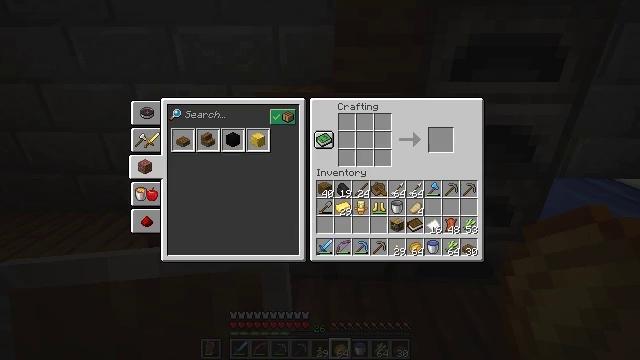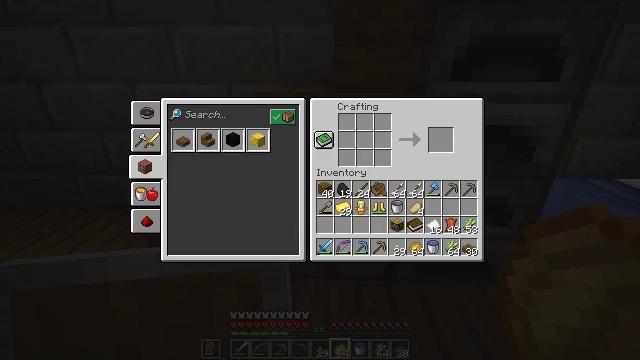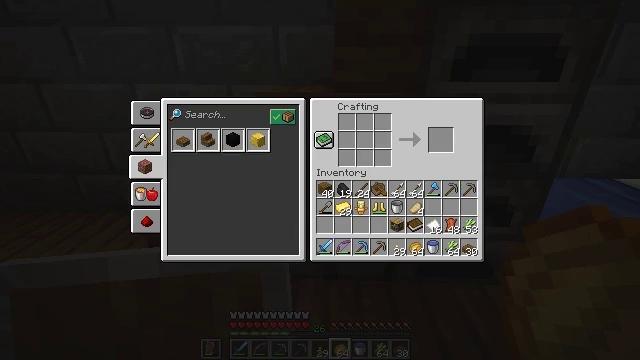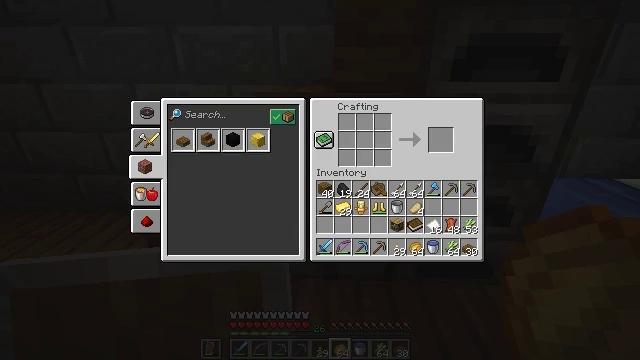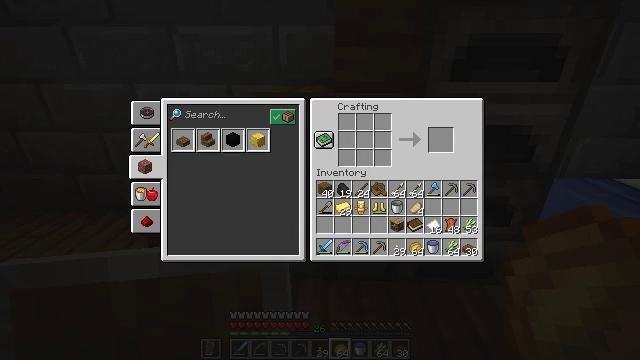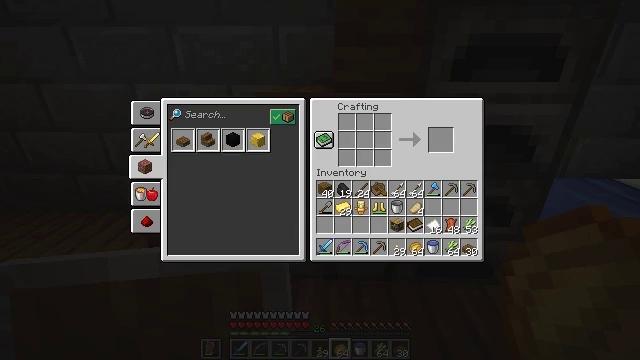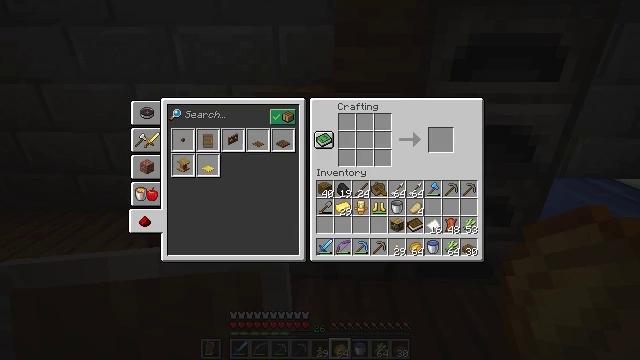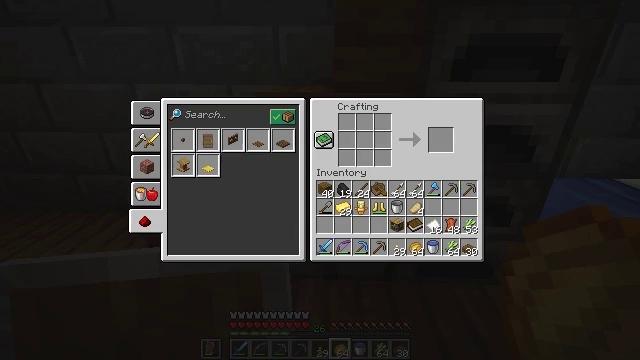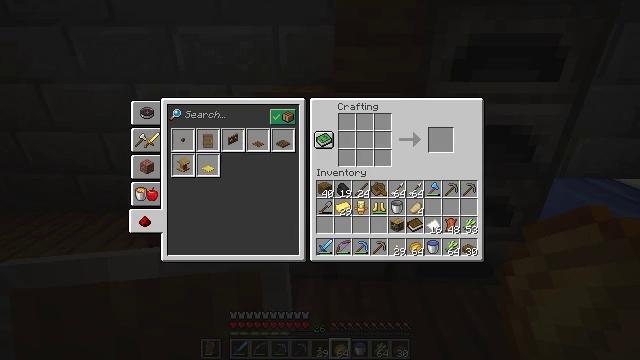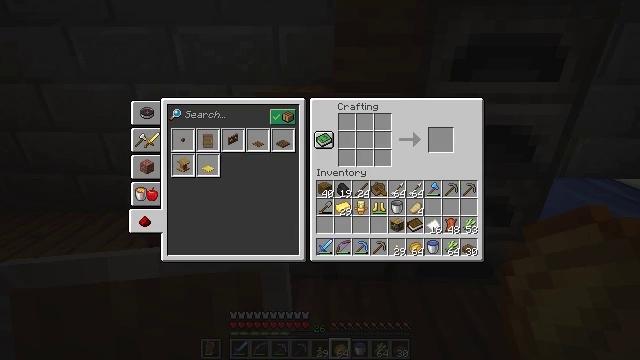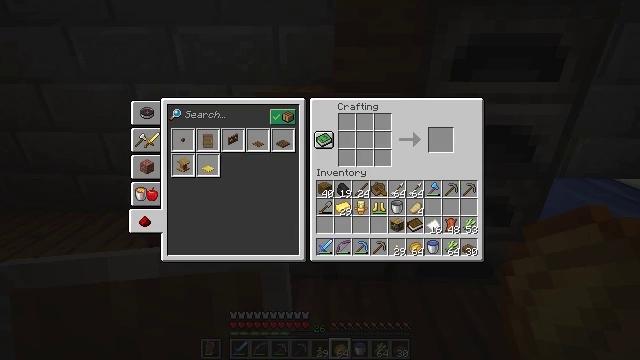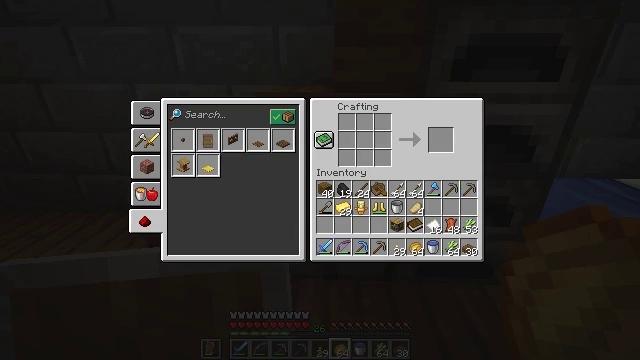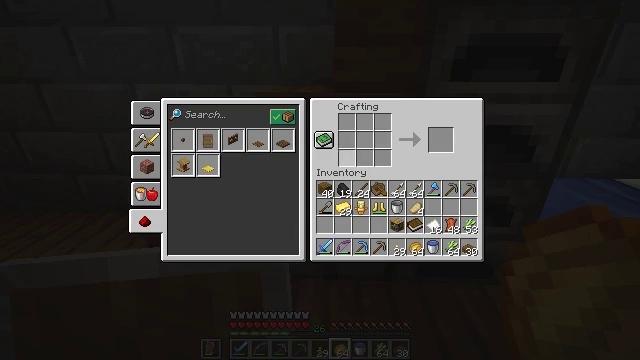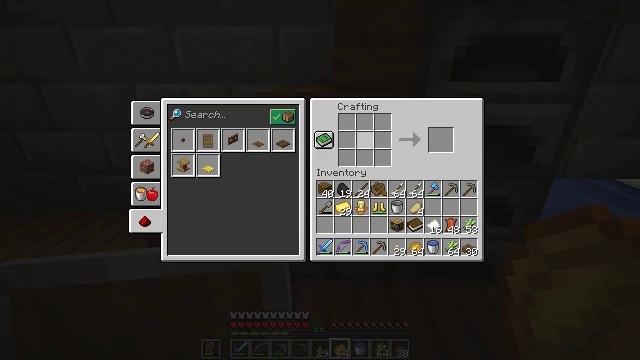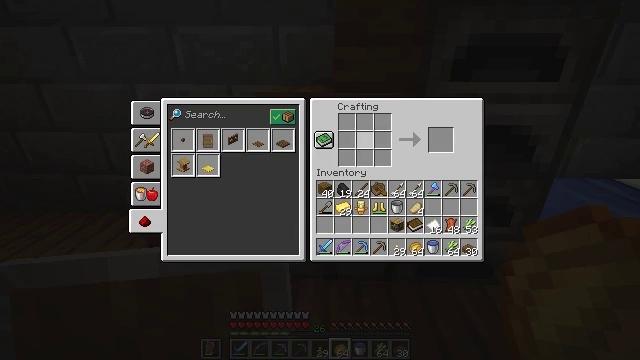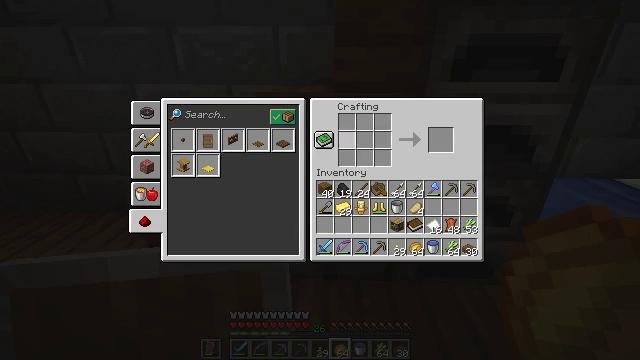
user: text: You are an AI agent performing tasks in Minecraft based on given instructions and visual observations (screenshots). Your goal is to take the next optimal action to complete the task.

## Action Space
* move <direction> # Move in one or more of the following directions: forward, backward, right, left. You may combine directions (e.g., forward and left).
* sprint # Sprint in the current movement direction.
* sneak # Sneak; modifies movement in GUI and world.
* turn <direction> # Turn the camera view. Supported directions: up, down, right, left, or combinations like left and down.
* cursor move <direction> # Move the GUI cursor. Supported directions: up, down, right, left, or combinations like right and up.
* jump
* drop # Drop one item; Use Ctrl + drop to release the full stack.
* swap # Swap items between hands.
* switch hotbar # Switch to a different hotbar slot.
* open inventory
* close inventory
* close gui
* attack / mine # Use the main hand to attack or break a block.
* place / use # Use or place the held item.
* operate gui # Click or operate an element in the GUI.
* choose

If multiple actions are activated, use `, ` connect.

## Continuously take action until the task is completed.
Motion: motion action
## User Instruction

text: Gather materials to craft a lectern on the crafting table.
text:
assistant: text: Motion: cursor move left and down, open gui
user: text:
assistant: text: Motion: cursor move left
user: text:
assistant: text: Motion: sneak, cursor move left and down
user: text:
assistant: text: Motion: sneak
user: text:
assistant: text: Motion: sneak
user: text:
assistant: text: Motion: sneak, operate gui
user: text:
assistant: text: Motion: operate gui
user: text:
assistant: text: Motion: no_op
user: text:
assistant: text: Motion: cursor move right
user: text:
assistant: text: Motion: cursor move right and up
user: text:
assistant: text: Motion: sneak, cursor move right and up
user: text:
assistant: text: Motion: sneak, cursor move right
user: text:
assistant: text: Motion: sneak, cursor move right
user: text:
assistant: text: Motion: sneak
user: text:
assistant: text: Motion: sneak, cursor move left
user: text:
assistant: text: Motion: cursor move left
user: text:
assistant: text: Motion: cursor move left and down
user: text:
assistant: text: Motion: no_op
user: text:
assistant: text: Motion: no_op
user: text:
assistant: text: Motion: cursor move right
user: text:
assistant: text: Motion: operate gui
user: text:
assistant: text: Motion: operate gui
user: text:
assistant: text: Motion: no_op
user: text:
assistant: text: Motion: no_op
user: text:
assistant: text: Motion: no_op
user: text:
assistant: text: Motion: no_op
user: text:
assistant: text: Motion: no_op
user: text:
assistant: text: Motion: no_op
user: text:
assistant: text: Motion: operate gui
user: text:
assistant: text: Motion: cursor move right, operate gui